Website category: sports
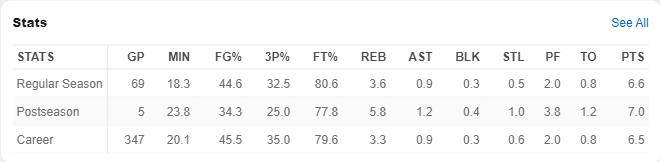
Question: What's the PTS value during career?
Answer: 6.5

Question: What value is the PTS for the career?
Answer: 6.5

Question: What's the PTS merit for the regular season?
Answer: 6.6

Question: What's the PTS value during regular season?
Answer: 6.6